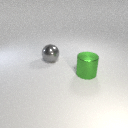
large green metal cylinder to the right of large gray metal sphere